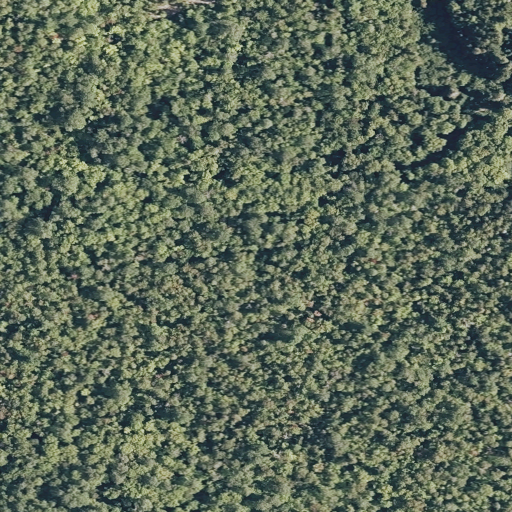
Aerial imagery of valley in Maine named Dry Gorge containing mixed forest, deciduous forest, and woody wetlands